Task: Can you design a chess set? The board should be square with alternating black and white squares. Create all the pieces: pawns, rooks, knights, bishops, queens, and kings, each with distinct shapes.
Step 203:
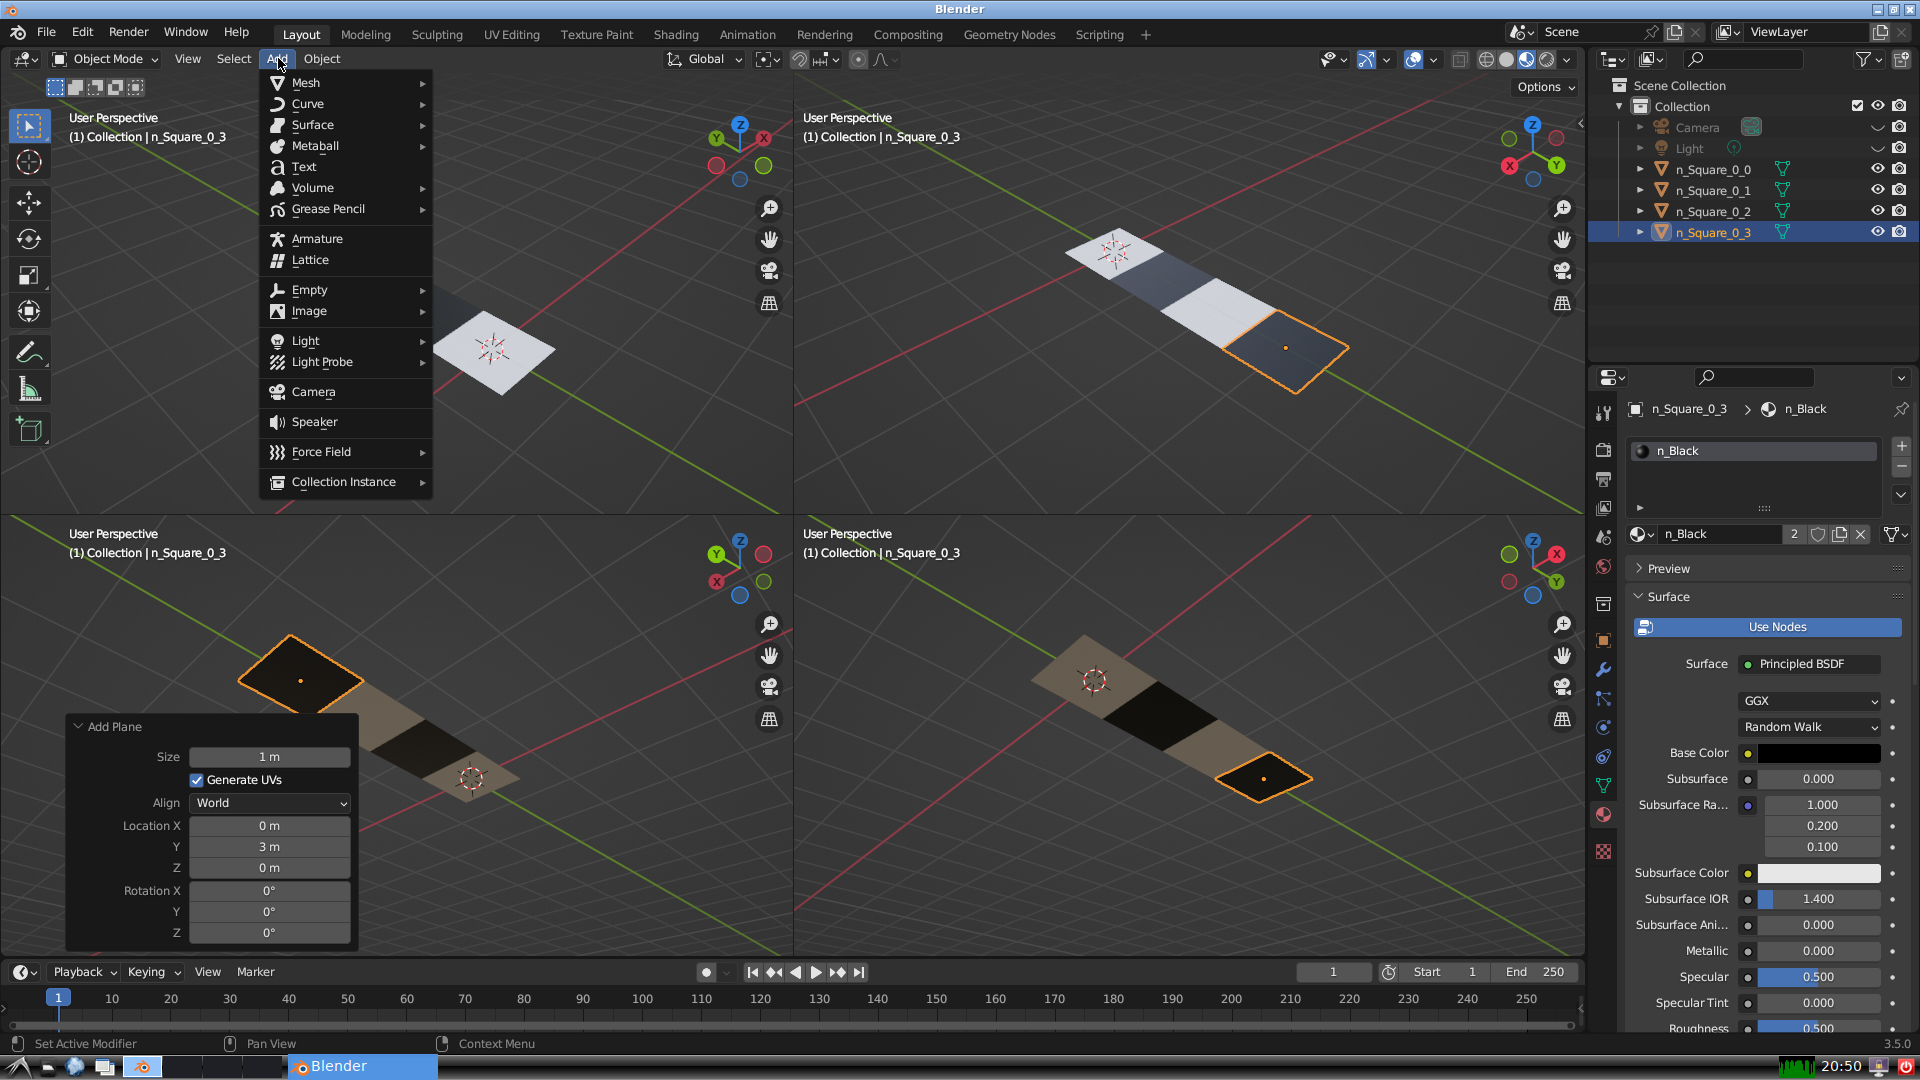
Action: {"mouse_move": [304, 82]}